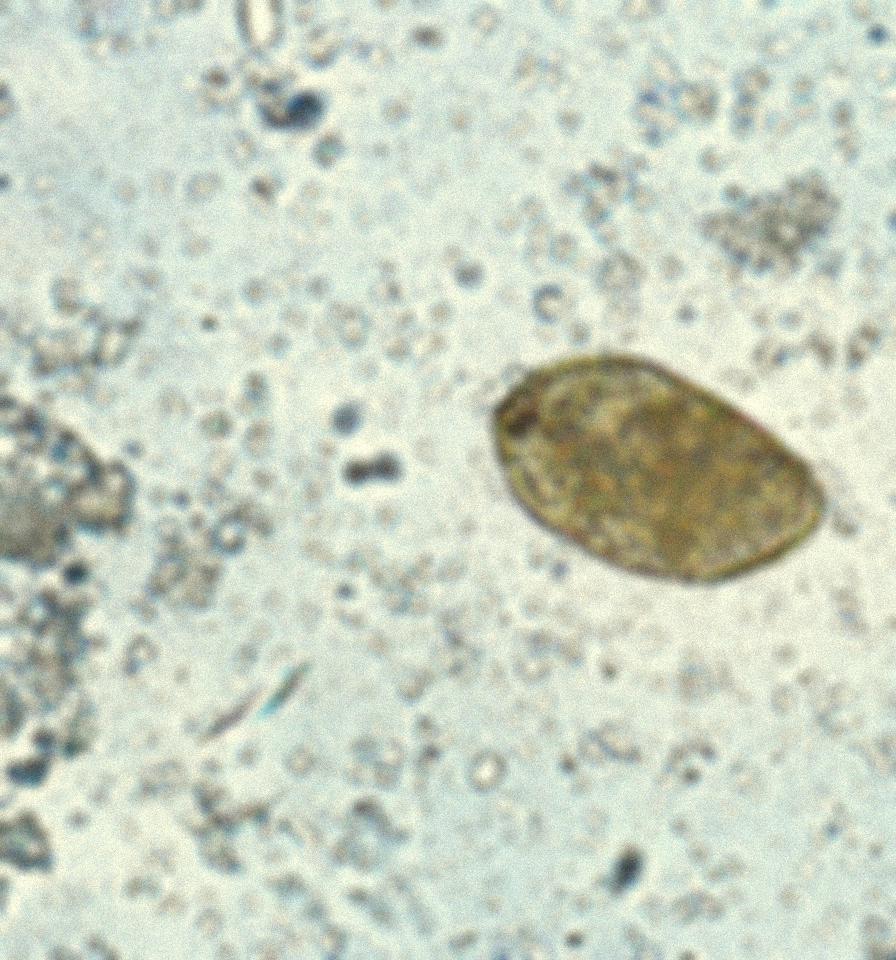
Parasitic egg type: Paragonimus spp